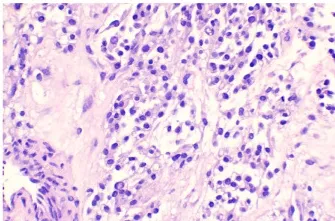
(C) PD-L1 control (H&E staining: original magnification x100).
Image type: pathology (h&e)